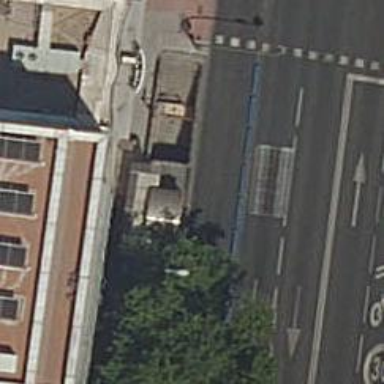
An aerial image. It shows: Subway entrance.